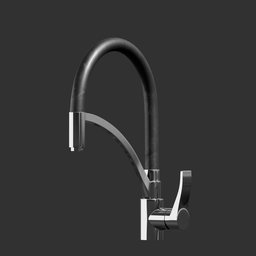
Label: appliances